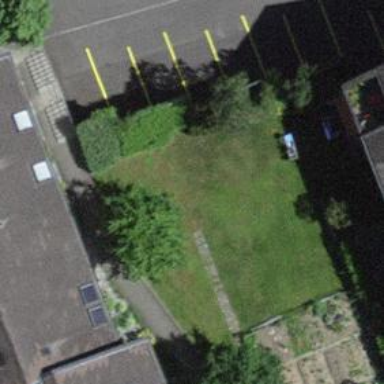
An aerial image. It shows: Group of garages.